Field crop: tomato
Growth stage: 1
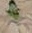
Species: solanum